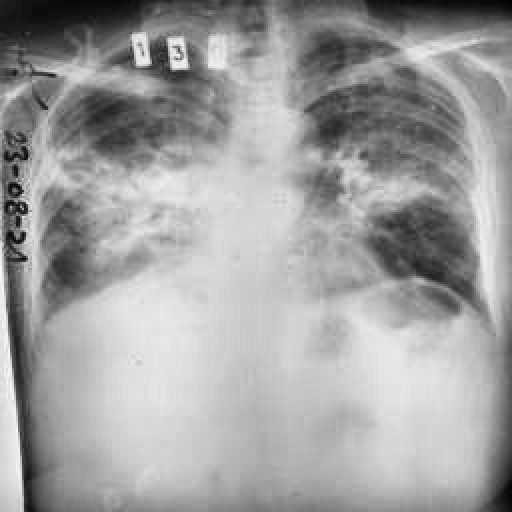
Finding: TUBERCULOSIS